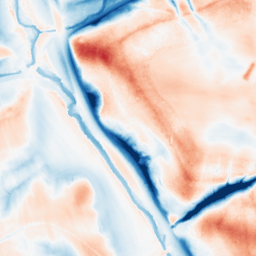
Category: edge_preserving
Decomposition family: guided
Decomposition parameters: radius: 16
eps: 0.1
Upsampling method: bspline
Upsampling parameters: scale: 2
Upsampling scale: 2